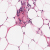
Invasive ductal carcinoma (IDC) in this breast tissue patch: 0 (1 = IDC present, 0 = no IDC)